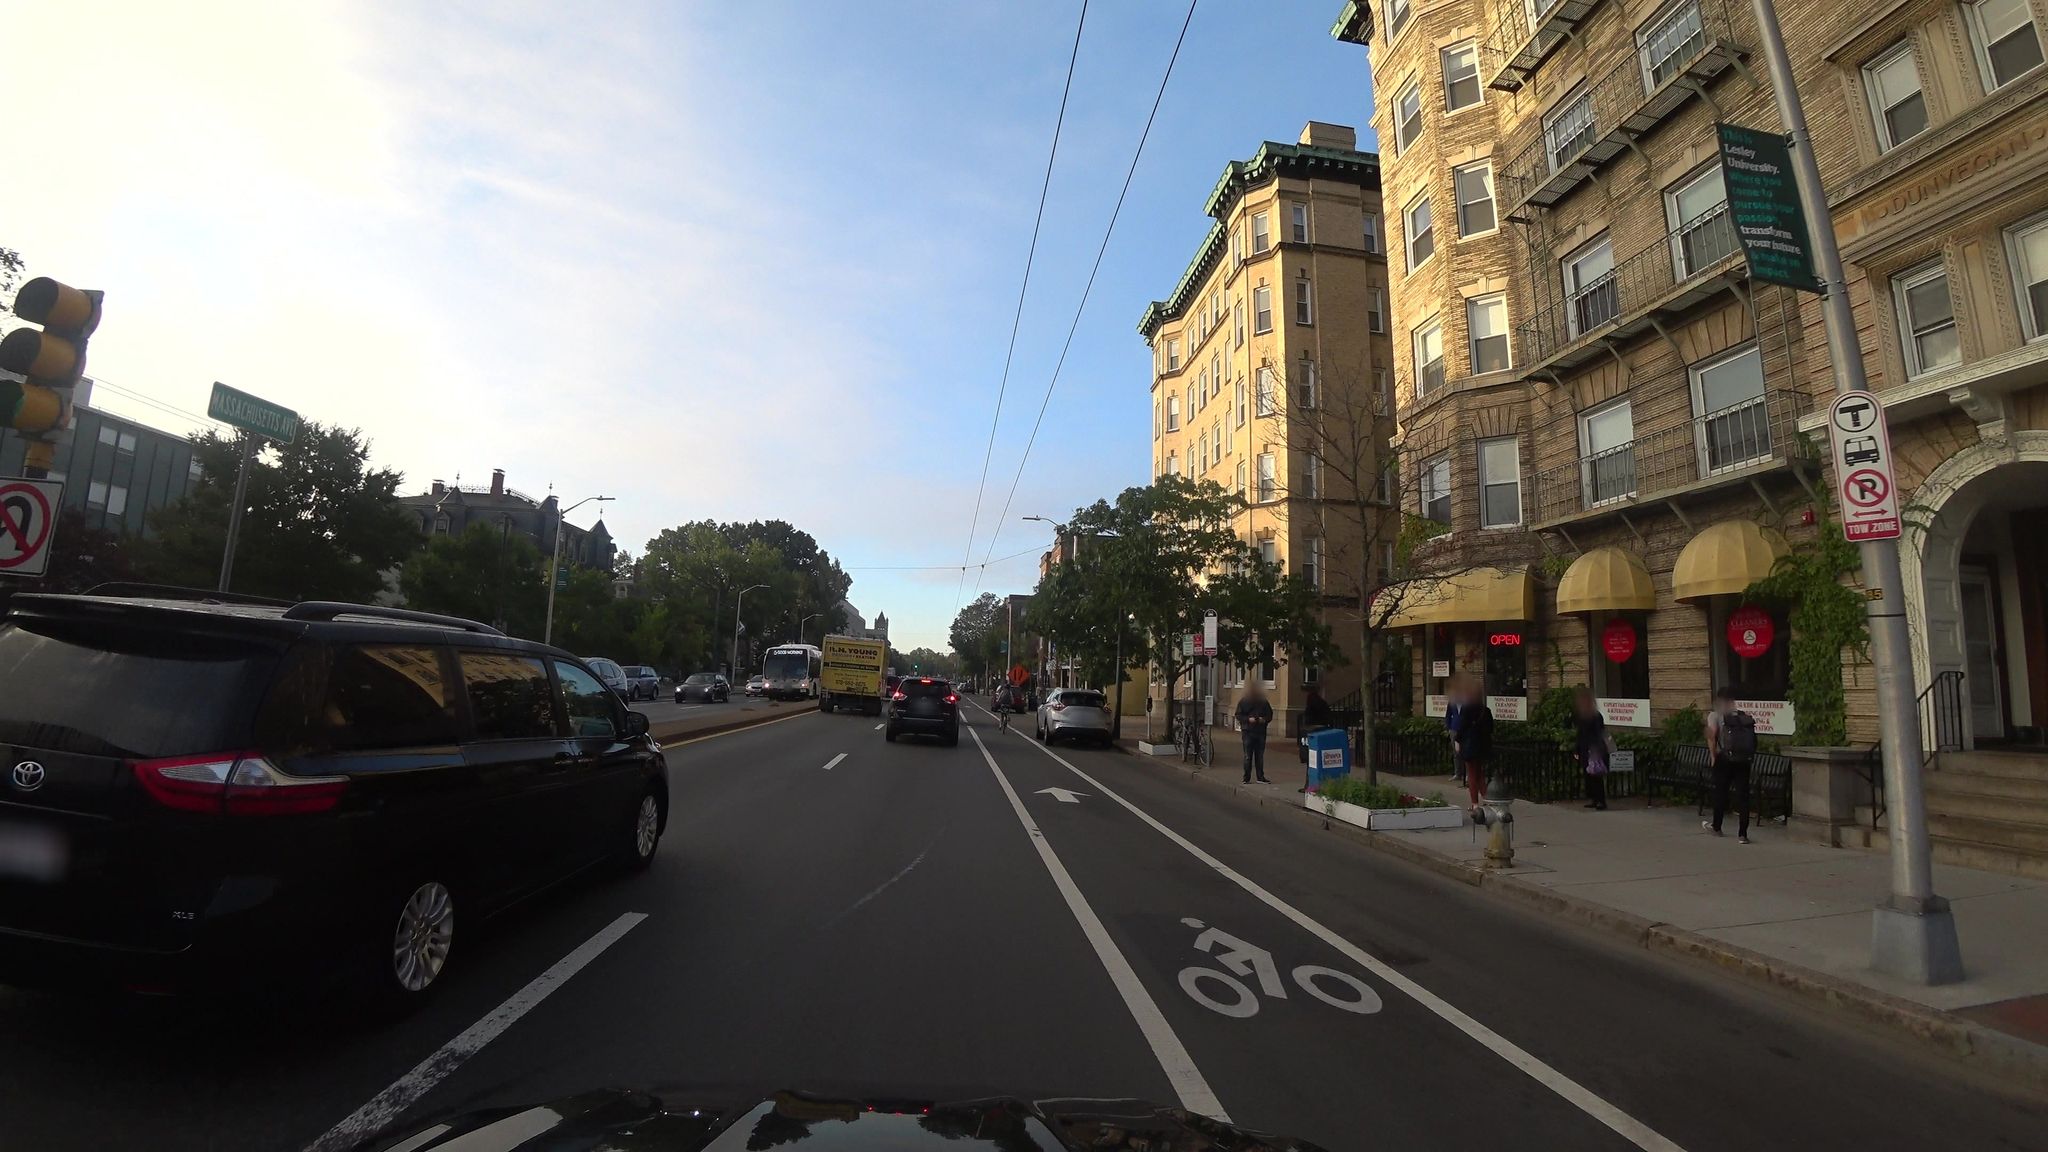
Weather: clear
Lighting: day
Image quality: good
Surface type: driving surface
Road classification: footway
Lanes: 2
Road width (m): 26.8
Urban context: urban centre
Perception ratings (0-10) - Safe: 7.42, Lively: 9.91, Beautiful: 7.8, Boring: 2.05, Depressing: 1.41, Wealthy: 8.78